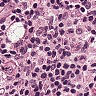
Metastatic tissue present: no